Question: I had the exact problem as in <URL> question. And I followed the steps as given in the accepted answers. It worked as expected. But unexpectedly I am getting this error on running the app:
'''
Could not load 'active_record/connection_adapters/sqlite3_adapter'. Make sure that the adapter in config/database.yml is valid. If you use an adapter other than 'mysql', 'mysql2', 'postgresql' or 'sqlite3' add the necessary adapter gem to the Gemfile.
'''
I am also attaching the screenshot.

My gemfile has the required dependencies(sqlite3):
'''
source 'https://rubygems.org'
# Bundle edge Rails instead: gem 'rails', github: 'rails/rails'
gem 'rails', '4.1.6'
# Use sqlite3 as the database for Active Record
gem 'sqlite3'
# Use SCSS for stylesheets
gem 'sass-rails', '~> 4.0.3'
# Use Uglifier as compressor for JavaScript assets
gem 'uglifier', '>= 1.3.0'
# Use CoffeeScript for .js.coffee assets and views
gem 'coffee-rails', '~> 4.0.0'
# See https://github.com/sstephenson/execjs#readme for more supported runtimes
# gem 'therubyracer', platforms: :ruby
# Use jquery as the JavaScript library
gem 'jquery-rails'
# Turbolinks makes following links in your web application faster. Read more: https://github.com/rails/turbolinks
gem 'turbolinks'
# Build JSON APIs with ease. Read more: https://github.com/rails/jbuilder
gem 'jbuilder', '~> 2.0'
# bundle exec rake doc:rails generates the API under doc/api.
gem 'sdoc', '~> 0.4.0', group: :doc
# Use ActiveModel has_secure_password
# gem 'bcrypt', '~> 3.1.7'
# Use unicorn as the app server
# gem 'unicorn'
# Use Capistrano for deployment
# gem 'capistrano-rails', group: :development
# Use debugger
# gem 'debugger', group: [:development, :test]
# Windows does not include zoneinfo files, so bundle the tzinfo-data gem
gem 'tzinfo-data', platforms: [:mingw, :mswin]
'''
And also my database.yml has the needed adapter(sqlite3):
'''
# SQLite version 3.x
# gem install sqlite3
#
# Ensure the SQLite 3 gem is defined in your Gemfile
# gem 'sqlite3'
#
default: &default
adapter: sqlite3
pool: 5
timeout: 5000
development:
<<: *default
database: db/development.sqlite3
# Warning: The database defined as "test" will be erased and
# re-generated from your development database when you run "rake".
# Do not set this db to the same as development or production.
test:
<<: *default
database: db/test.sqlite3
production:
<<: *default
database: db/production.sqlite3
'''
So what is wrong here?
My Ruby version is 4.1.6 and I have installed rails using 'gem install rails' command. So it must be the latest one.
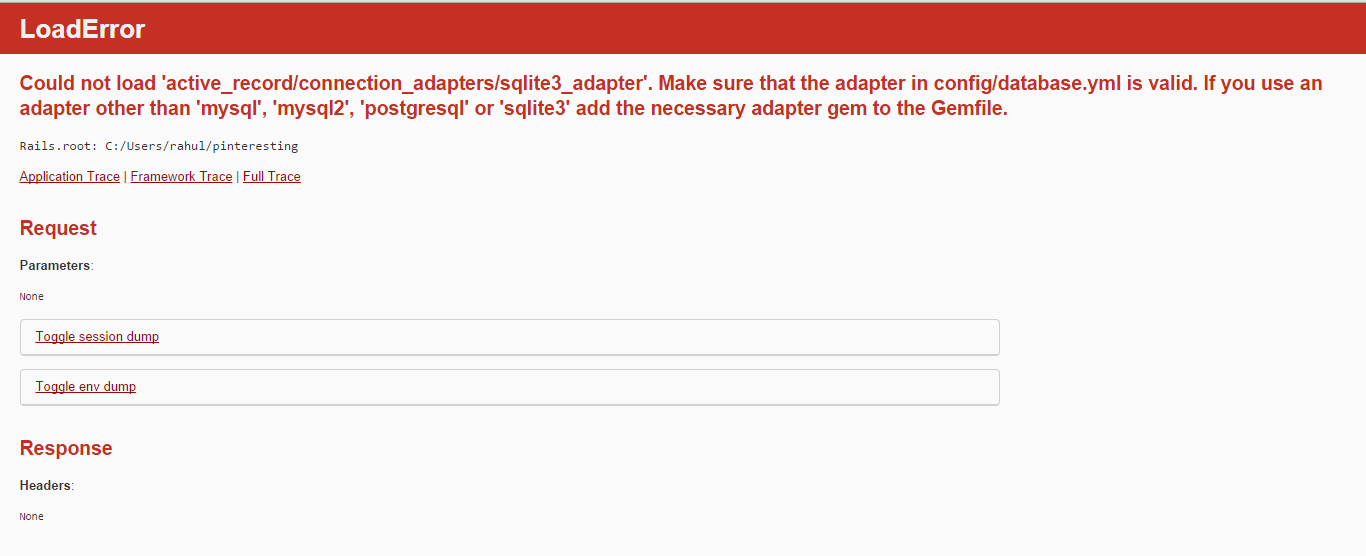
Answer: I changed ruby version to 2.0 and all of it worked! So it seems that ruby 2.1.0+ does not work properly with Rails on windows as of the time of writing this answer.